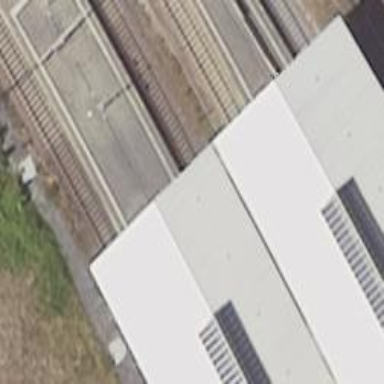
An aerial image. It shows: Railway signal.